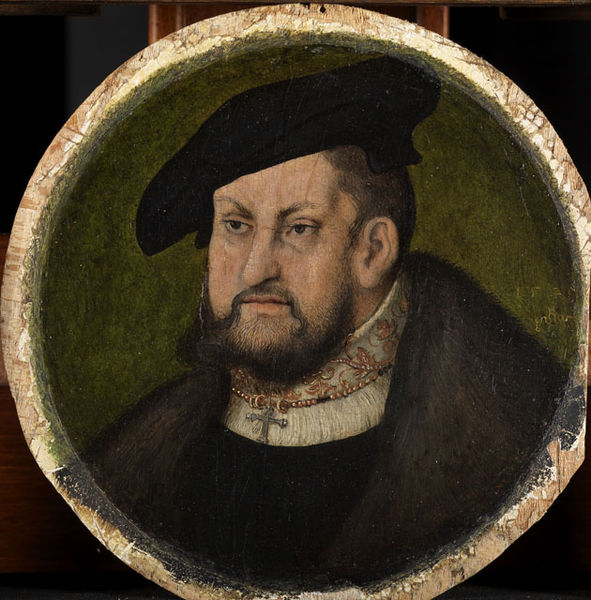
Titel: Johann der Beständige, Kurfürst von Sachsen
Künstler: Lucas d. Ä. Cranach
Standort: Karlsruhe
Institution: Staatliche Kunsthalle Karlsruhe
Schlagwörter: dunkel, gemälde, haut, kopf, mann, umhang, weiß, grün, braun, haar, hintergrund, holz, hut, mund, nase, ohr, profil, schmuck, schwarz, stirn, blick, schal, malerei, ornament, alt, bart, hemd, kappe, mütze, schnurrbart, augen, bärtig, böse, gesicht, kragen, pelz, rahmen, stein, vollbart, bildnis, halskrause, niederlande, portrait, porträt, öl, auge, geistlicher, gold, haare, mantel, stickerei, adel, kaufmann, augenbrauen, brustbild, england, kinn, lippe, lippen, ohren, perlen, renaissance, schräg, kreis, rund, rundbild, tondo, fell, kopfbedeckung, wangen, kette, friedrich, könig, papst, dick, ernst, büste, grimmig, dekor, floral, ornamente, verzierung, robe, dreiviertelprofil, schnauzer, perlenkette, halskette, foto, medaillon, glaube, kreuz, deko, dreiviertel, adeliger, herrscher, nerz, mürrisch, tracht, barett, pelzkragen, pelzmantel, halbprofil, herzog, mönch, luther, macht, stickereien, karl, fellkragen, weise, der, graf, rondo, heinrich, fugger, geischt, rundausschnitt, lukas, cranach, lucas cranach, achte, lukas cranach, mut, halbbild, gläubiger, fellmantel, gtrün, perlz, friedrich der weise, 1520, ruind, heinrich der 8., porträt könig, crancah, bliick